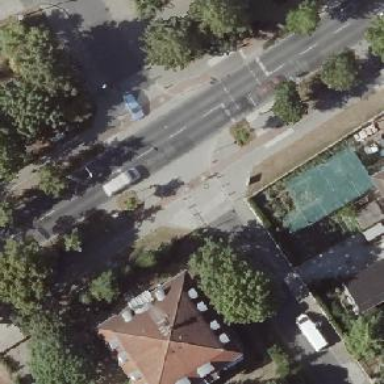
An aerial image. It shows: Residential road with asphalt surface.